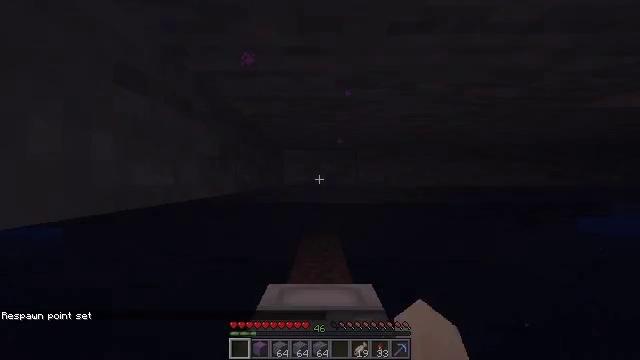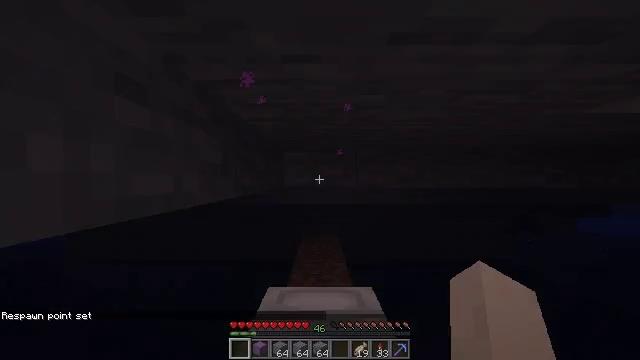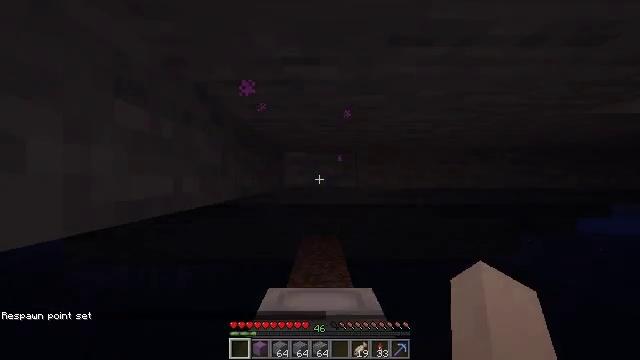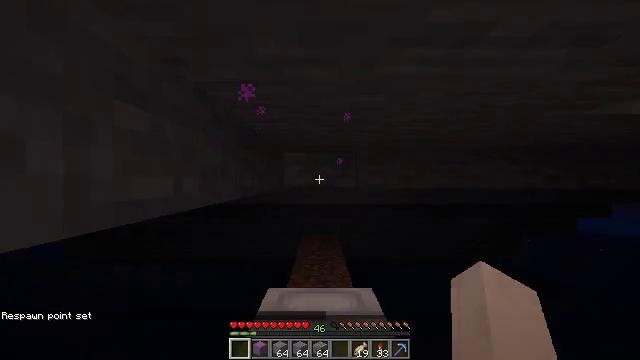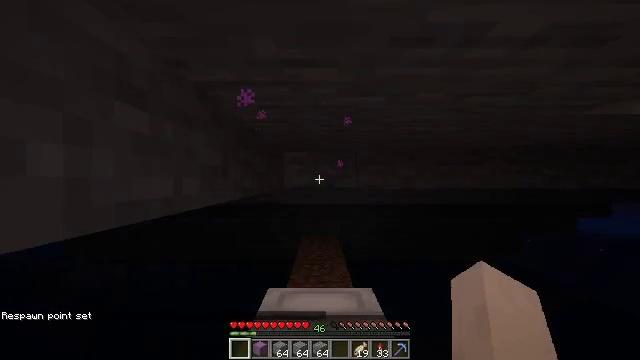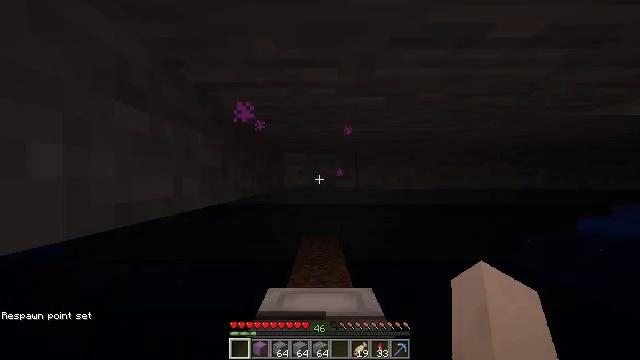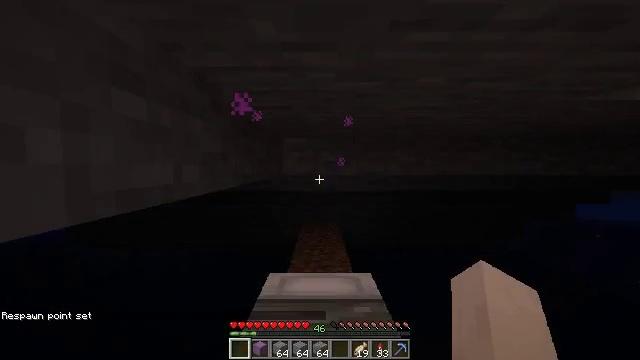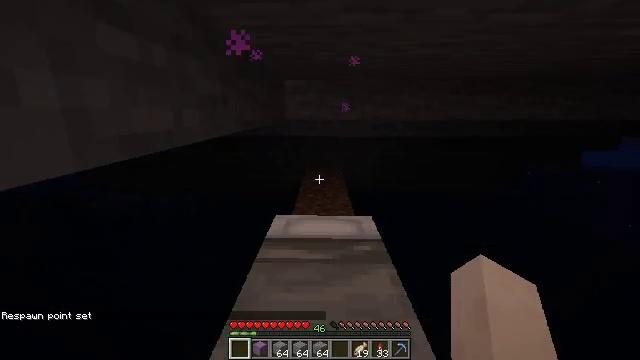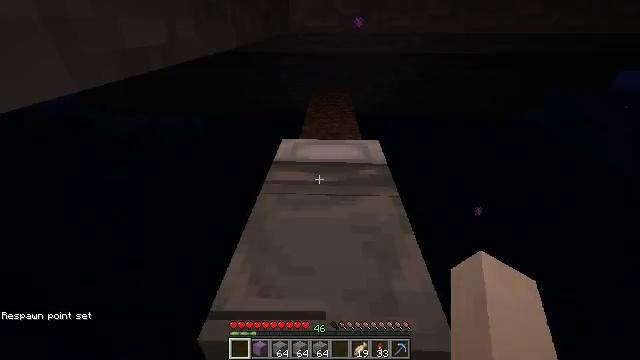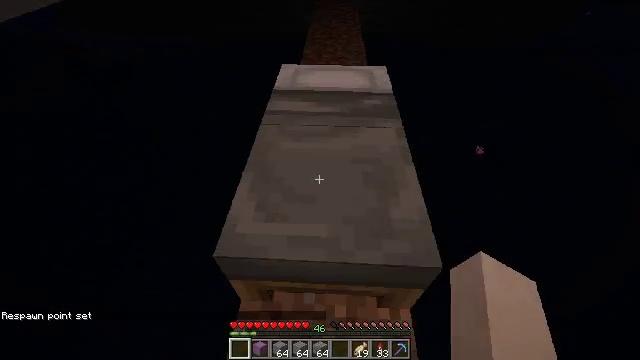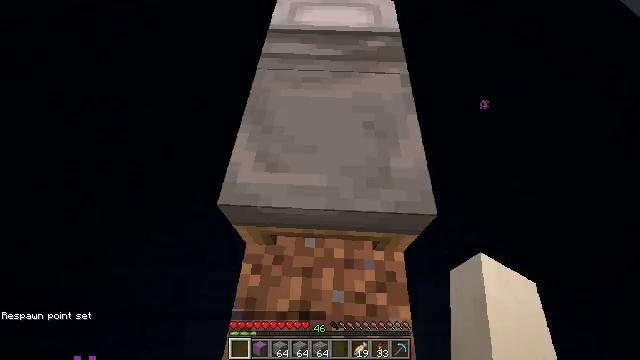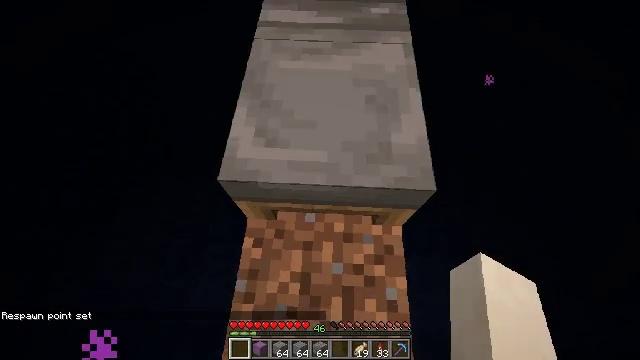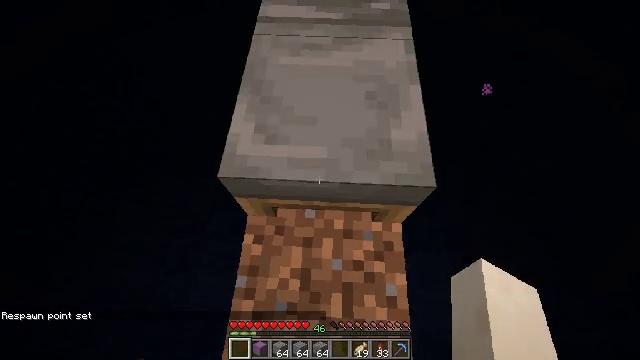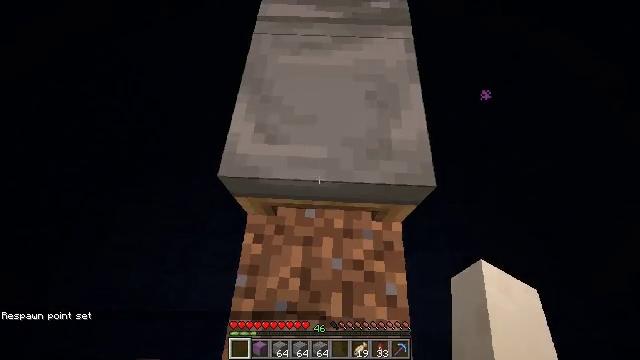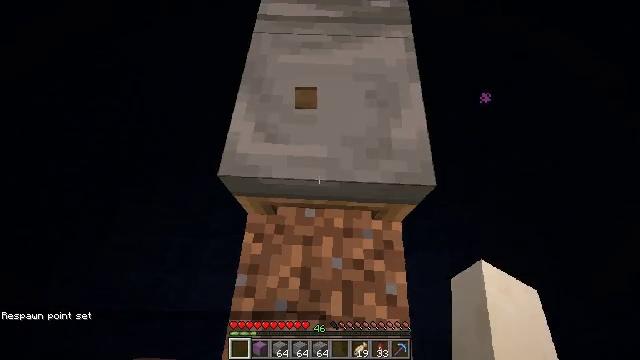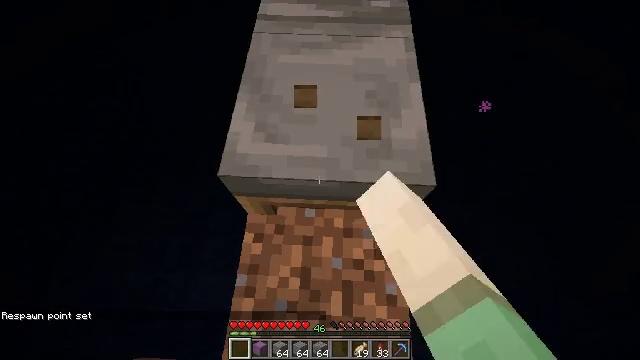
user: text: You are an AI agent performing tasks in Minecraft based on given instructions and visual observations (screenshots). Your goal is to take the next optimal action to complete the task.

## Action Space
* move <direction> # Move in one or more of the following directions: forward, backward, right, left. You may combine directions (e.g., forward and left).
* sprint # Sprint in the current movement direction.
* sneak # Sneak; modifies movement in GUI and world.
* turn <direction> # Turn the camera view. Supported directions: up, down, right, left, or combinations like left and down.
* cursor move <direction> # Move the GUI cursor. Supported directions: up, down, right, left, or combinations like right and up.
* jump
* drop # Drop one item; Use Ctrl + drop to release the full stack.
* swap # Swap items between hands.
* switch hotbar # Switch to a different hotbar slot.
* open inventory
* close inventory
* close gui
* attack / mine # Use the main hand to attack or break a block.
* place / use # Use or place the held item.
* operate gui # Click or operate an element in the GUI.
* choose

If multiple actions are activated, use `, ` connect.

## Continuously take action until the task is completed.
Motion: motion action
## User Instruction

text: Mine the light gray bed.
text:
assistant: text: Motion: no_op
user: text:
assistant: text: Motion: no_op
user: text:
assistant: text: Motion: no_op
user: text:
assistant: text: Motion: no_op
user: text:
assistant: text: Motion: no_op
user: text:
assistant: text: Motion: turn down
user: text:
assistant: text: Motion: turn down
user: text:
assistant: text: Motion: turn left and down
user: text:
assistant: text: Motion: turn down
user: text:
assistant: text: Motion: turn down
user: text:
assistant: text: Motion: turn down
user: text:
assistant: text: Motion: no_op
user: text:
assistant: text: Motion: no_op
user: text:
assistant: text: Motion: attack / mine
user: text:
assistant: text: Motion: attack / mine
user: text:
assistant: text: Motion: attack / mine
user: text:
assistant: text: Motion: attack / mine
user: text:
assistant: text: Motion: turn up, attack / mine
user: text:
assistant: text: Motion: turn up, attack / mine
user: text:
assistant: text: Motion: attack / mine
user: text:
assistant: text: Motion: turn up, attack / mine
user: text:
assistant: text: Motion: turn up, attack / mine
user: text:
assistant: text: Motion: turn up, attack / mine
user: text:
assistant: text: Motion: turn up, attack / mine
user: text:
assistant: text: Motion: attack / mine
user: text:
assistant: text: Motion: attack / mine
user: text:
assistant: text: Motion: attack / mine
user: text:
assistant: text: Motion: attack / mine
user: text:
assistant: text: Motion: attack / mine